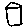
Label: house